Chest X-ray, PA view. Patient: 43 years old, sex M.
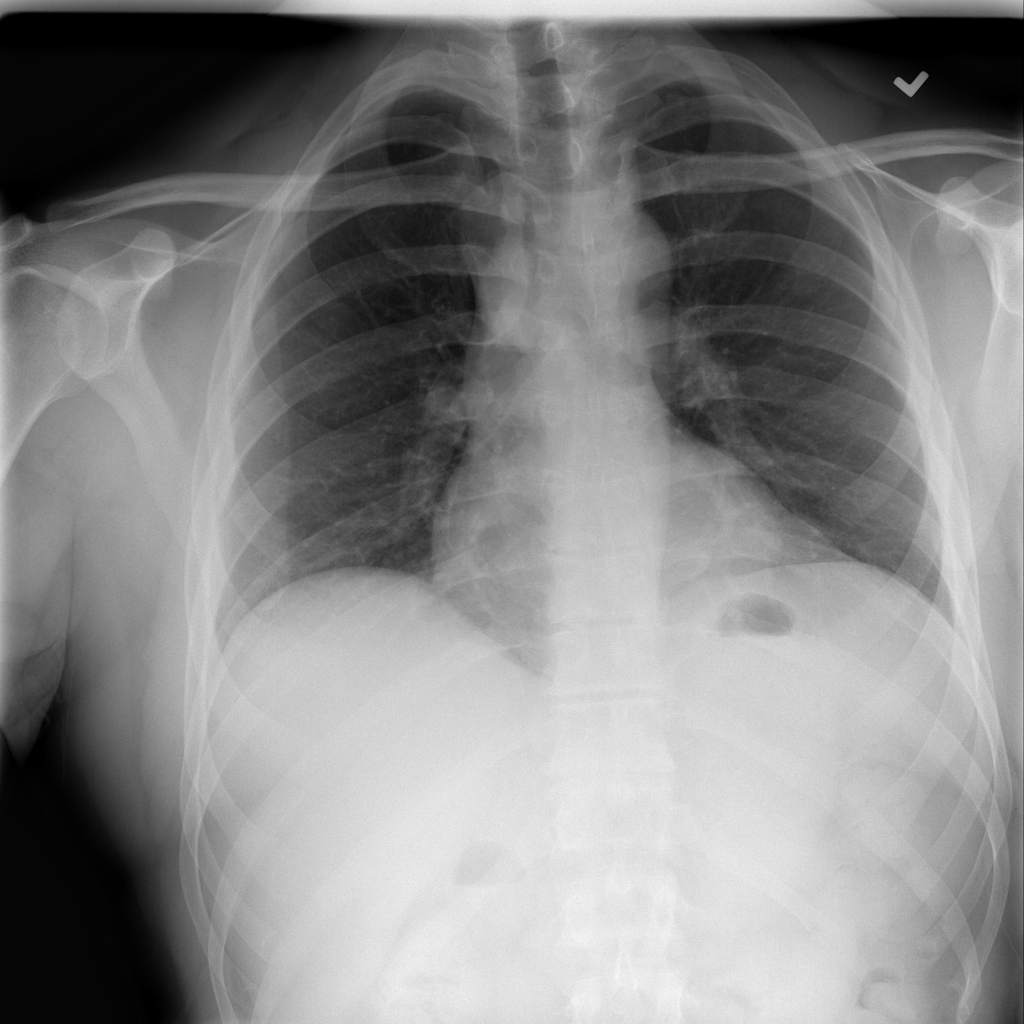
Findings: No Finding